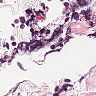
Metastatic tissue present: no